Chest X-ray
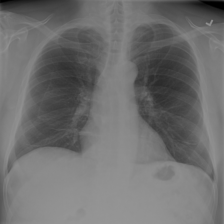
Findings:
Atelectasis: positive
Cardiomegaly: negative
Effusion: negative
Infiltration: negative
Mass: negative
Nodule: negative
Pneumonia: negative
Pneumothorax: negative
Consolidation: negative
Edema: negative
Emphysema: negative
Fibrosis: negative
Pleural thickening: negative
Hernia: negative